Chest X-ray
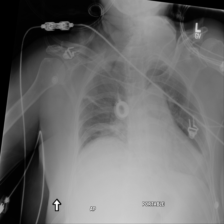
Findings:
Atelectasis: negative
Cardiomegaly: negative
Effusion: negative
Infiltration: negative
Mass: negative
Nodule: negative
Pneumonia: negative
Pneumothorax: negative
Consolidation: negative
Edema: negative
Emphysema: negative
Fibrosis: negative
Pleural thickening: negative
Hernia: negative